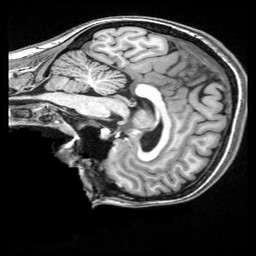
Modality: T1w
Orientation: sagittal
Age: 27
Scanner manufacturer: siemens
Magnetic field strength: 3 T
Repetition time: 2.5 s
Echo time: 0.00343 s